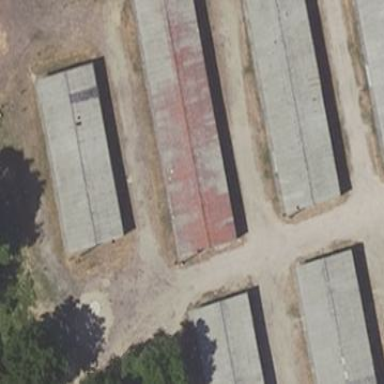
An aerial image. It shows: Group of garages.